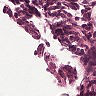
Metastatic tissue present: no